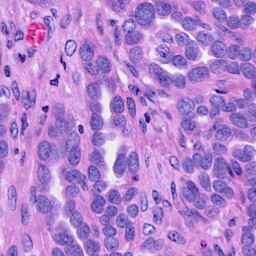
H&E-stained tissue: Ovarian